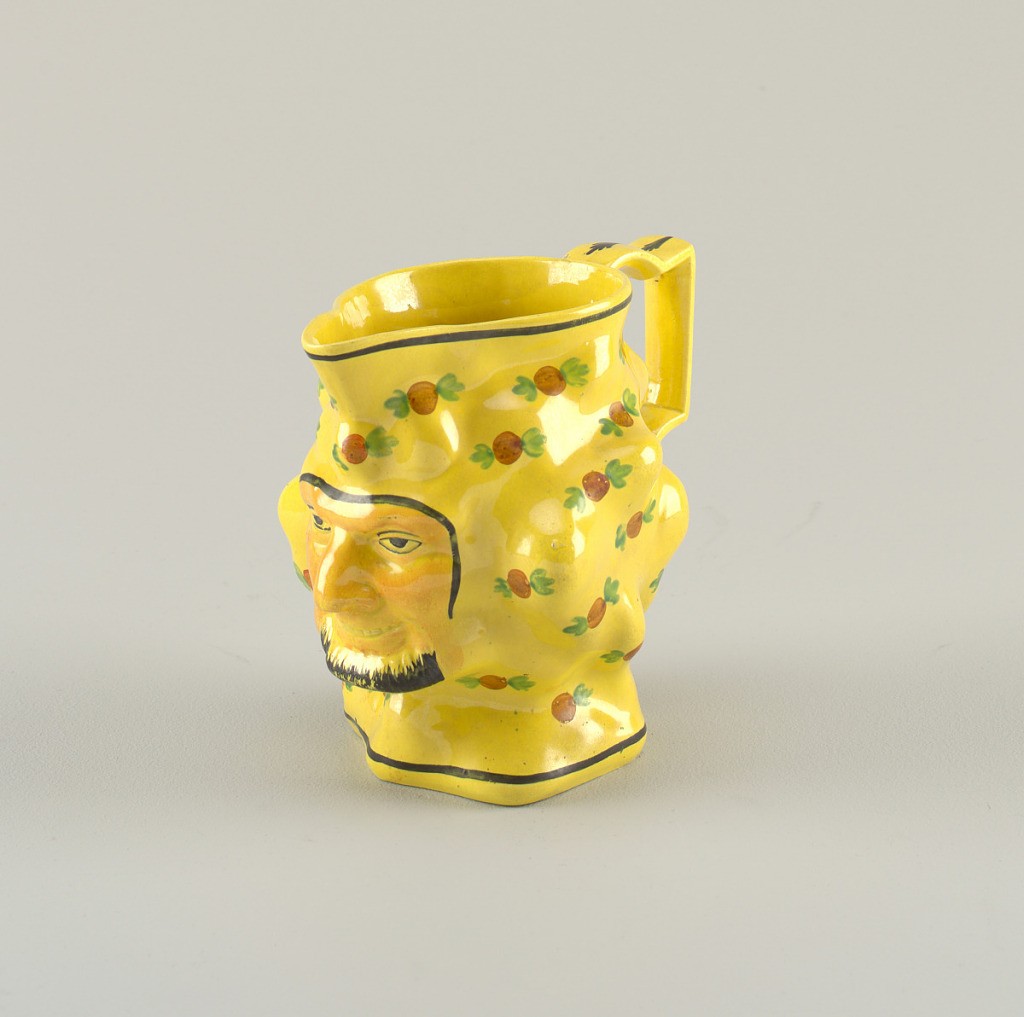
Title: Jug
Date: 18th–mid-19th century
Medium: Stoneware
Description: Mask of smiling satyr with black beard; rest of mug has round protrusions decorated with painted red berries with green leaves on yellow. Large, open spout, black line at rim and base. Angular and curved handle.